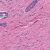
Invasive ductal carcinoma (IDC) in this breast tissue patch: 0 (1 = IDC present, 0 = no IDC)